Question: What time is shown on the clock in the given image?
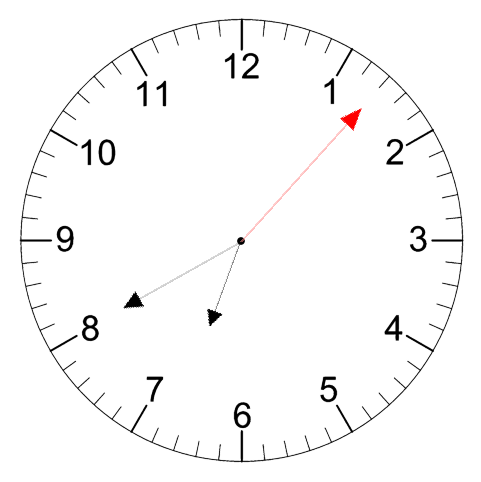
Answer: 06:40:07